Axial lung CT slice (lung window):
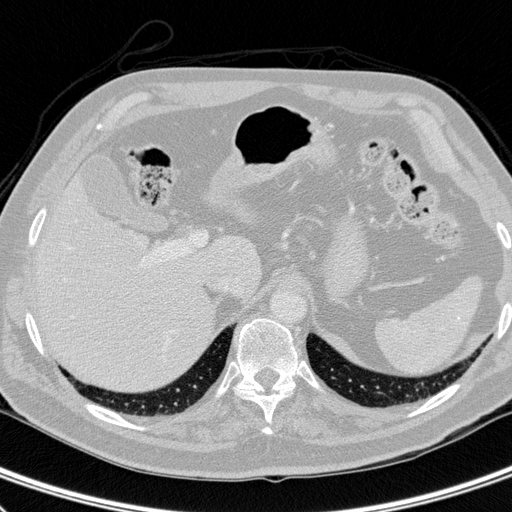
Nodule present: no